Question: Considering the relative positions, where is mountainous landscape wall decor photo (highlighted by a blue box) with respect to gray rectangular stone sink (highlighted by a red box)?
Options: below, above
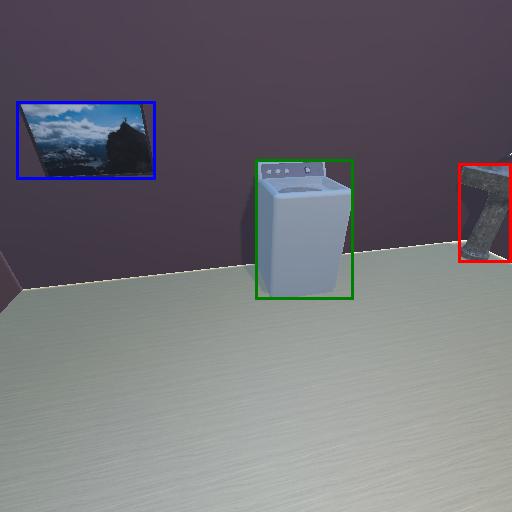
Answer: below